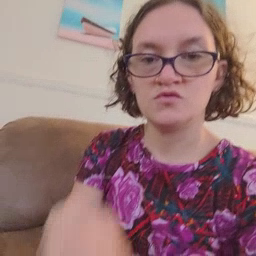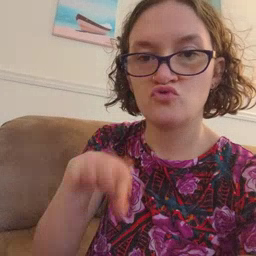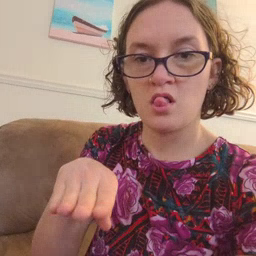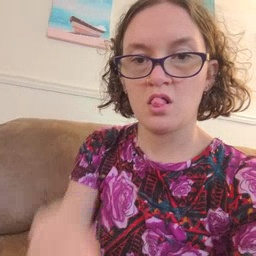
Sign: child